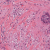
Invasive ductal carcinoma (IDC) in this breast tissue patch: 1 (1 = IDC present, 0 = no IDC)